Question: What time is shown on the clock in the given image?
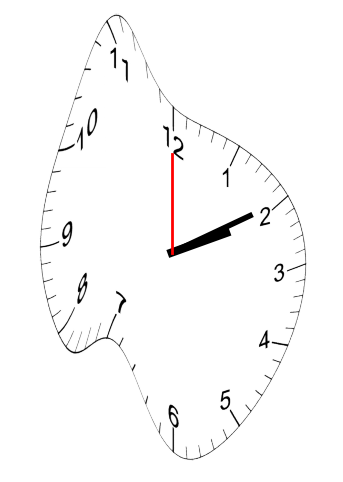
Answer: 02:10:00